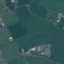
Land use / land cover: Pasture